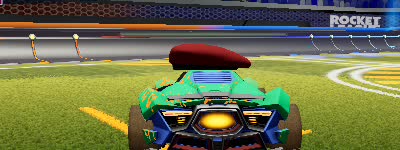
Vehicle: werewolf